Interaction volume radius: 10 \u00c5
Interaction volume height: 10 \u00c5
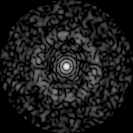
Disorder parameter: 0.8019